Interaction volume radius: 10 \u00c5
Interaction volume height: 10 \u00c5
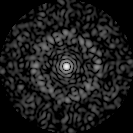
Disorder parameter: 0.8689